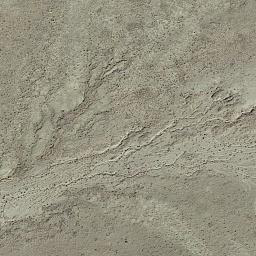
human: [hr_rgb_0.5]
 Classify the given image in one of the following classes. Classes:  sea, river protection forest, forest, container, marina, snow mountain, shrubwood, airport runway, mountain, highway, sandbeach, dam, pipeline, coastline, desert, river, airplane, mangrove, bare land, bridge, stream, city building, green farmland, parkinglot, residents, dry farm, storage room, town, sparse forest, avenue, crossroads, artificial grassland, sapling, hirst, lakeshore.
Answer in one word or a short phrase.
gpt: bare land